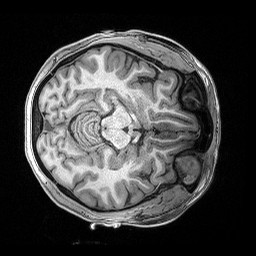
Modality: T1w
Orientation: axial
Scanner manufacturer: siemens
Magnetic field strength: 3 T
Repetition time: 2.4 s
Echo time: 0.00122 s